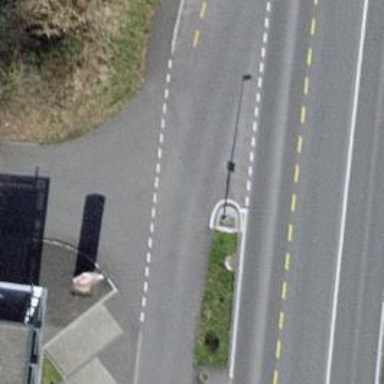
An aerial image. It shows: Unmarked crossing on asphalt footway.